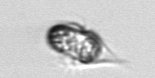
Label: Mesodinium